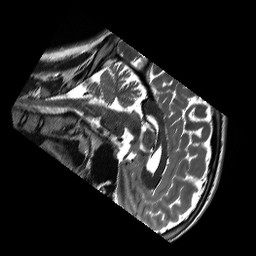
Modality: T2w
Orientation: sagittal
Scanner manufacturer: siemens
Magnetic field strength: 3 T
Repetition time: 13.52 s
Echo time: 0.088 s